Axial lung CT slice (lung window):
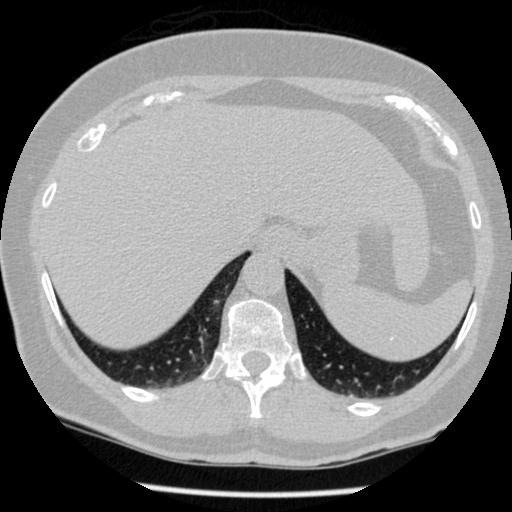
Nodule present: no